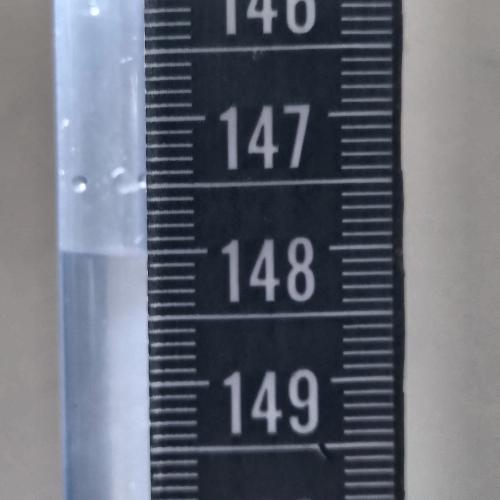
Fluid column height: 148.0 cm